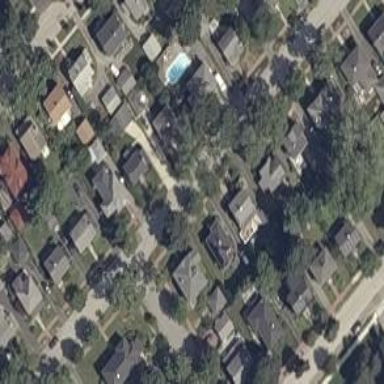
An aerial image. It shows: Neighborhood.